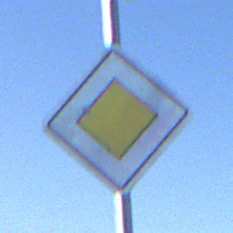
Verkehrszeichen: Vorfahrtsstrasse
Umgebung: Outdoor, Nature
Tageszeit: MorningAfternoon
Wetter: PartlyCloudy
Licht: Natural
Jahreszeit: NotSpecified
Kontrast: HighContrast